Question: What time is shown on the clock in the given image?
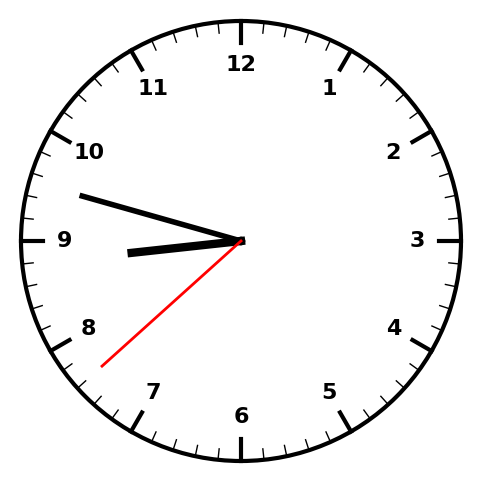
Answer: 08:47:38